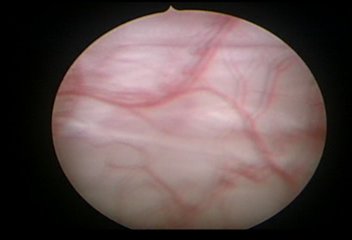
Modality: WLC
Class: Normal mucosa
Bladder cancer association: No